Chest X-ray:
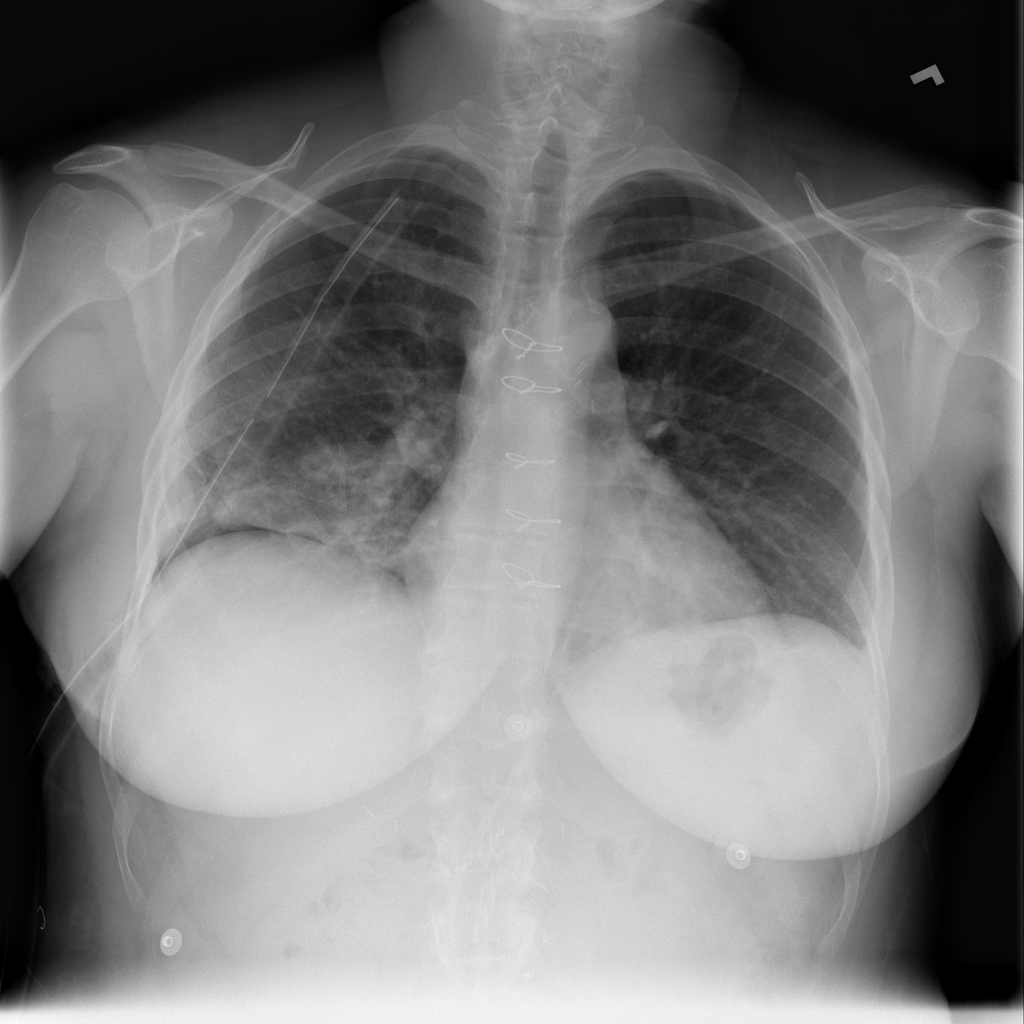
Findings: Pneumothorax, Mass, Consolidation
No abnormal finding: no